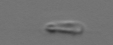
Label: flagellate_morphotype3